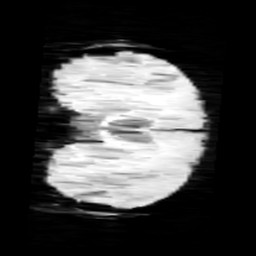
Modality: minIP
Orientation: coronal
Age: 9
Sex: female
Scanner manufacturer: siemens
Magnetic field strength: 3 T
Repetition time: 0.027 s
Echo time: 0.02 s